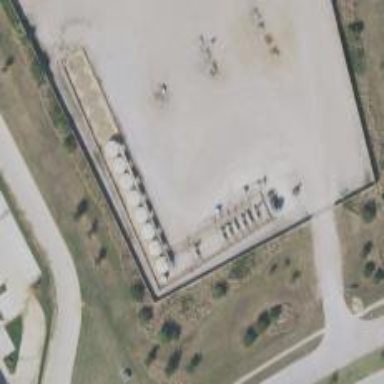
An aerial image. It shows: Storage tank that is man-made.